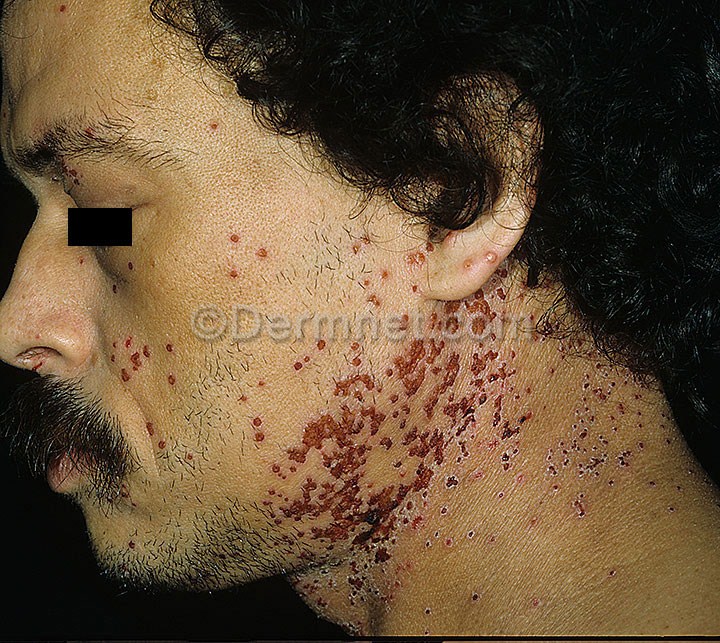
Disease: Warts Molluscum and other Viral Infections